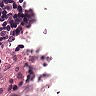
Metastatic tissue present: no